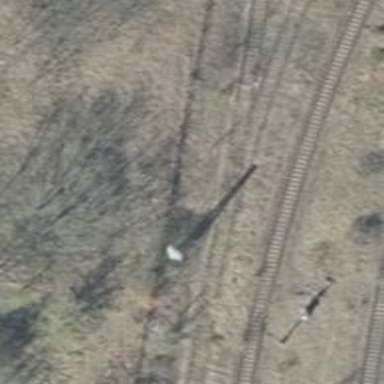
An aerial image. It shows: Railway switch.